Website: ulta-beauty
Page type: payment
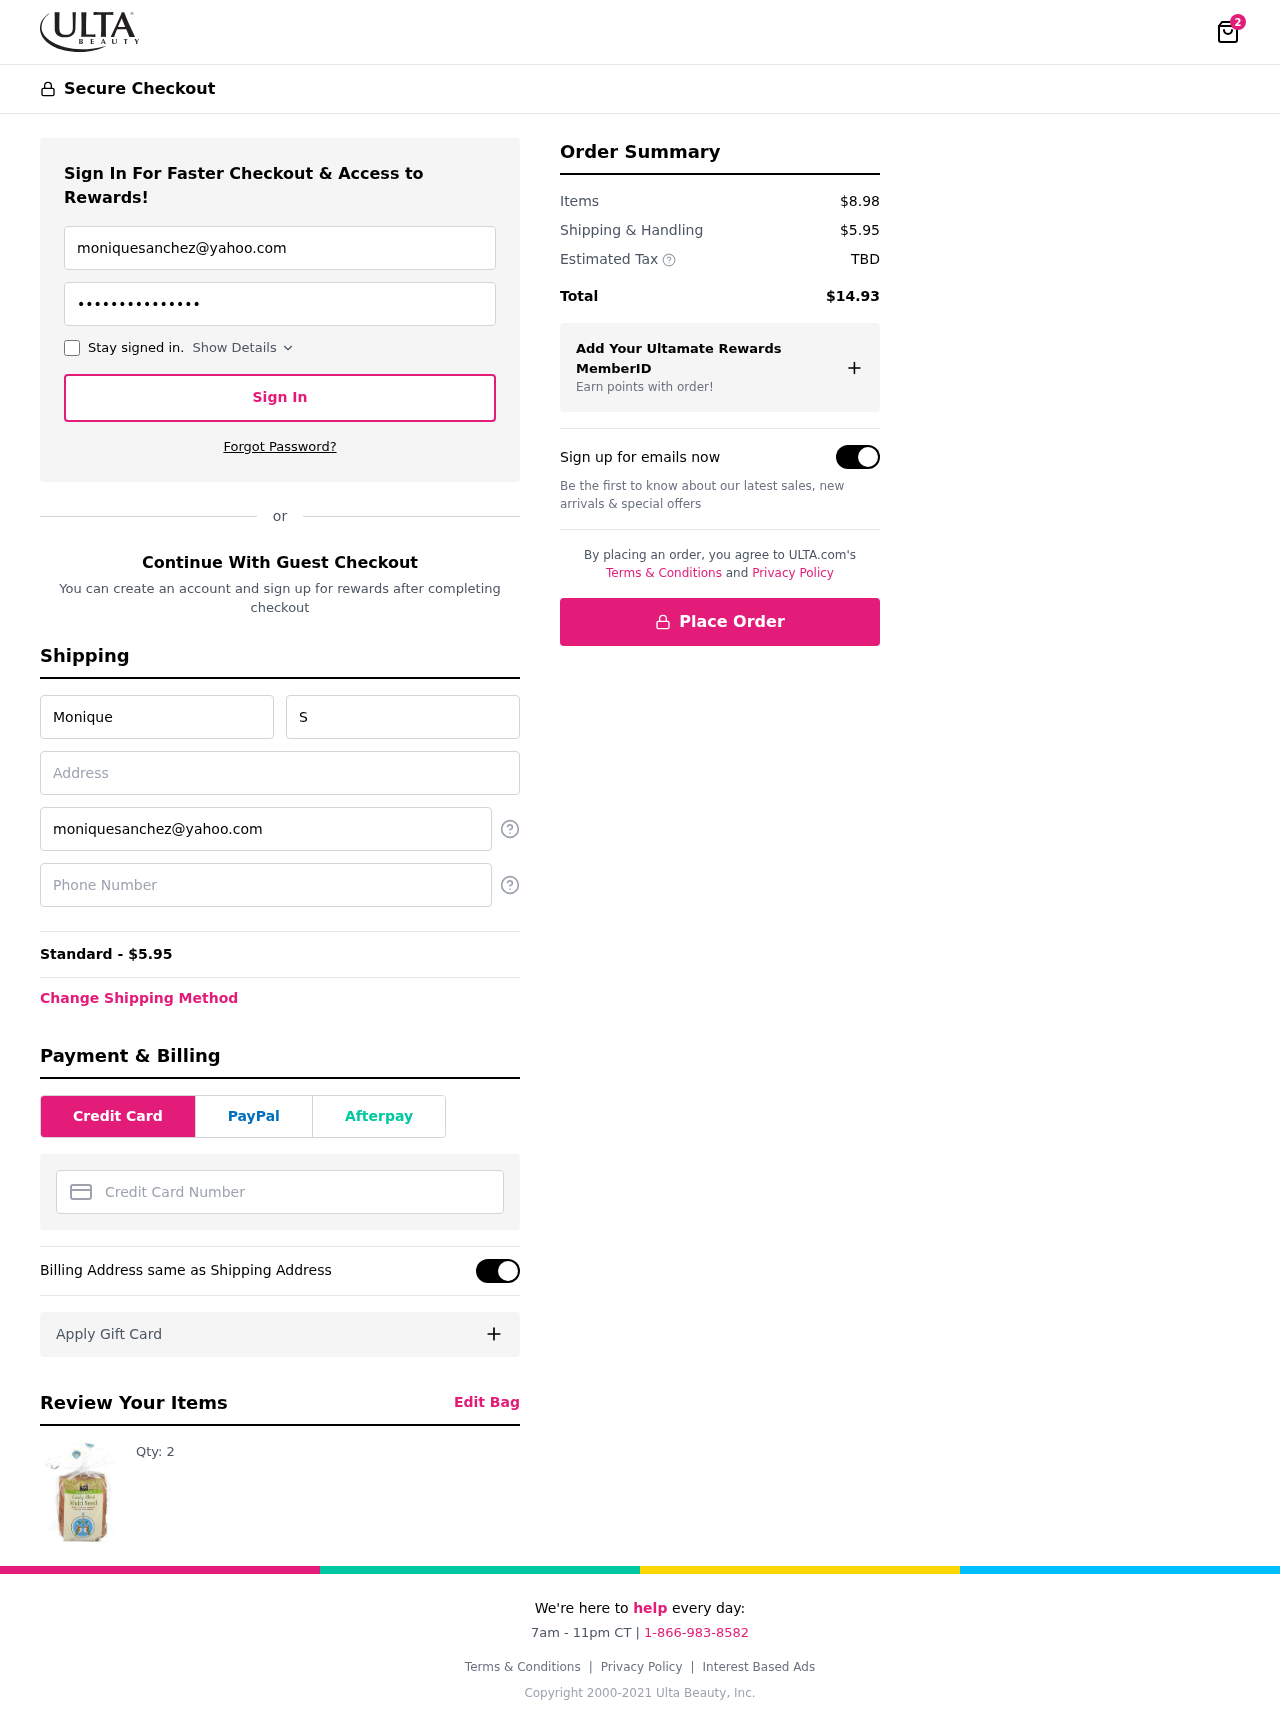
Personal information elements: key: PII_CARD_NUMBER
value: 3477 2529 4031 343
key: PII_EMAIL
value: moniquesanchez@yahoo.com
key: PII_FIRSTNAME
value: Monique
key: PII_LASTNAME
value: Sanchez
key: PII_PHONE
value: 9413586099
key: PII_STREET
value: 48664 Lindsay Shores
Product elements: key: PRODUCT1_QUANTITY
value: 2
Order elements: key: ORDER_NUM_ITEMS
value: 2
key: ORDER_SHIPPING_COST
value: $5.95
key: ORDER_SHIPPING_COST
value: Standard - $5.95
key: ORDER_SUBTOTAL
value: $8.98
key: ORDER_TAX
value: TBD
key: ORDER_TOTAL
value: $14.93